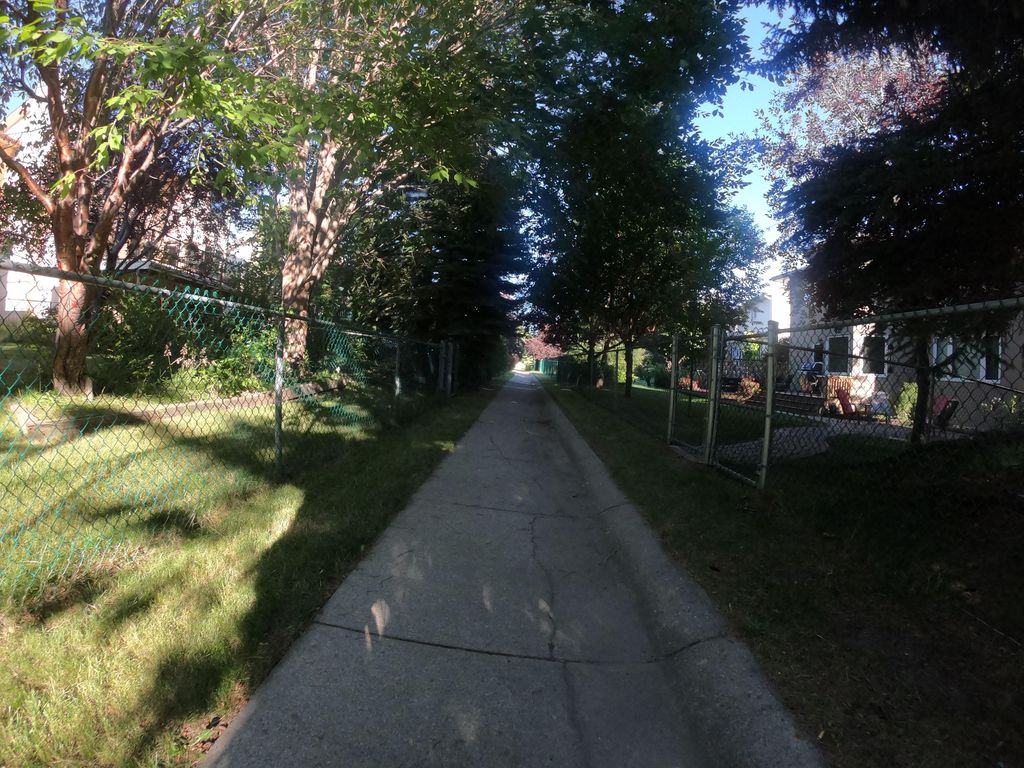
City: calgary